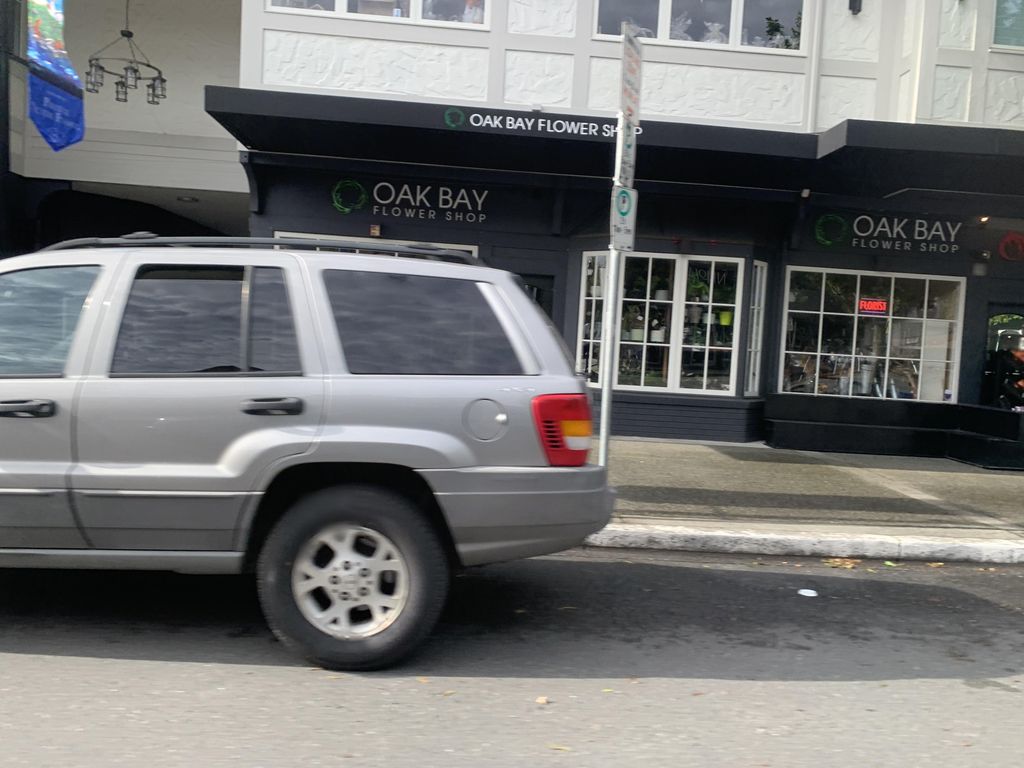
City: victoria